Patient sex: F
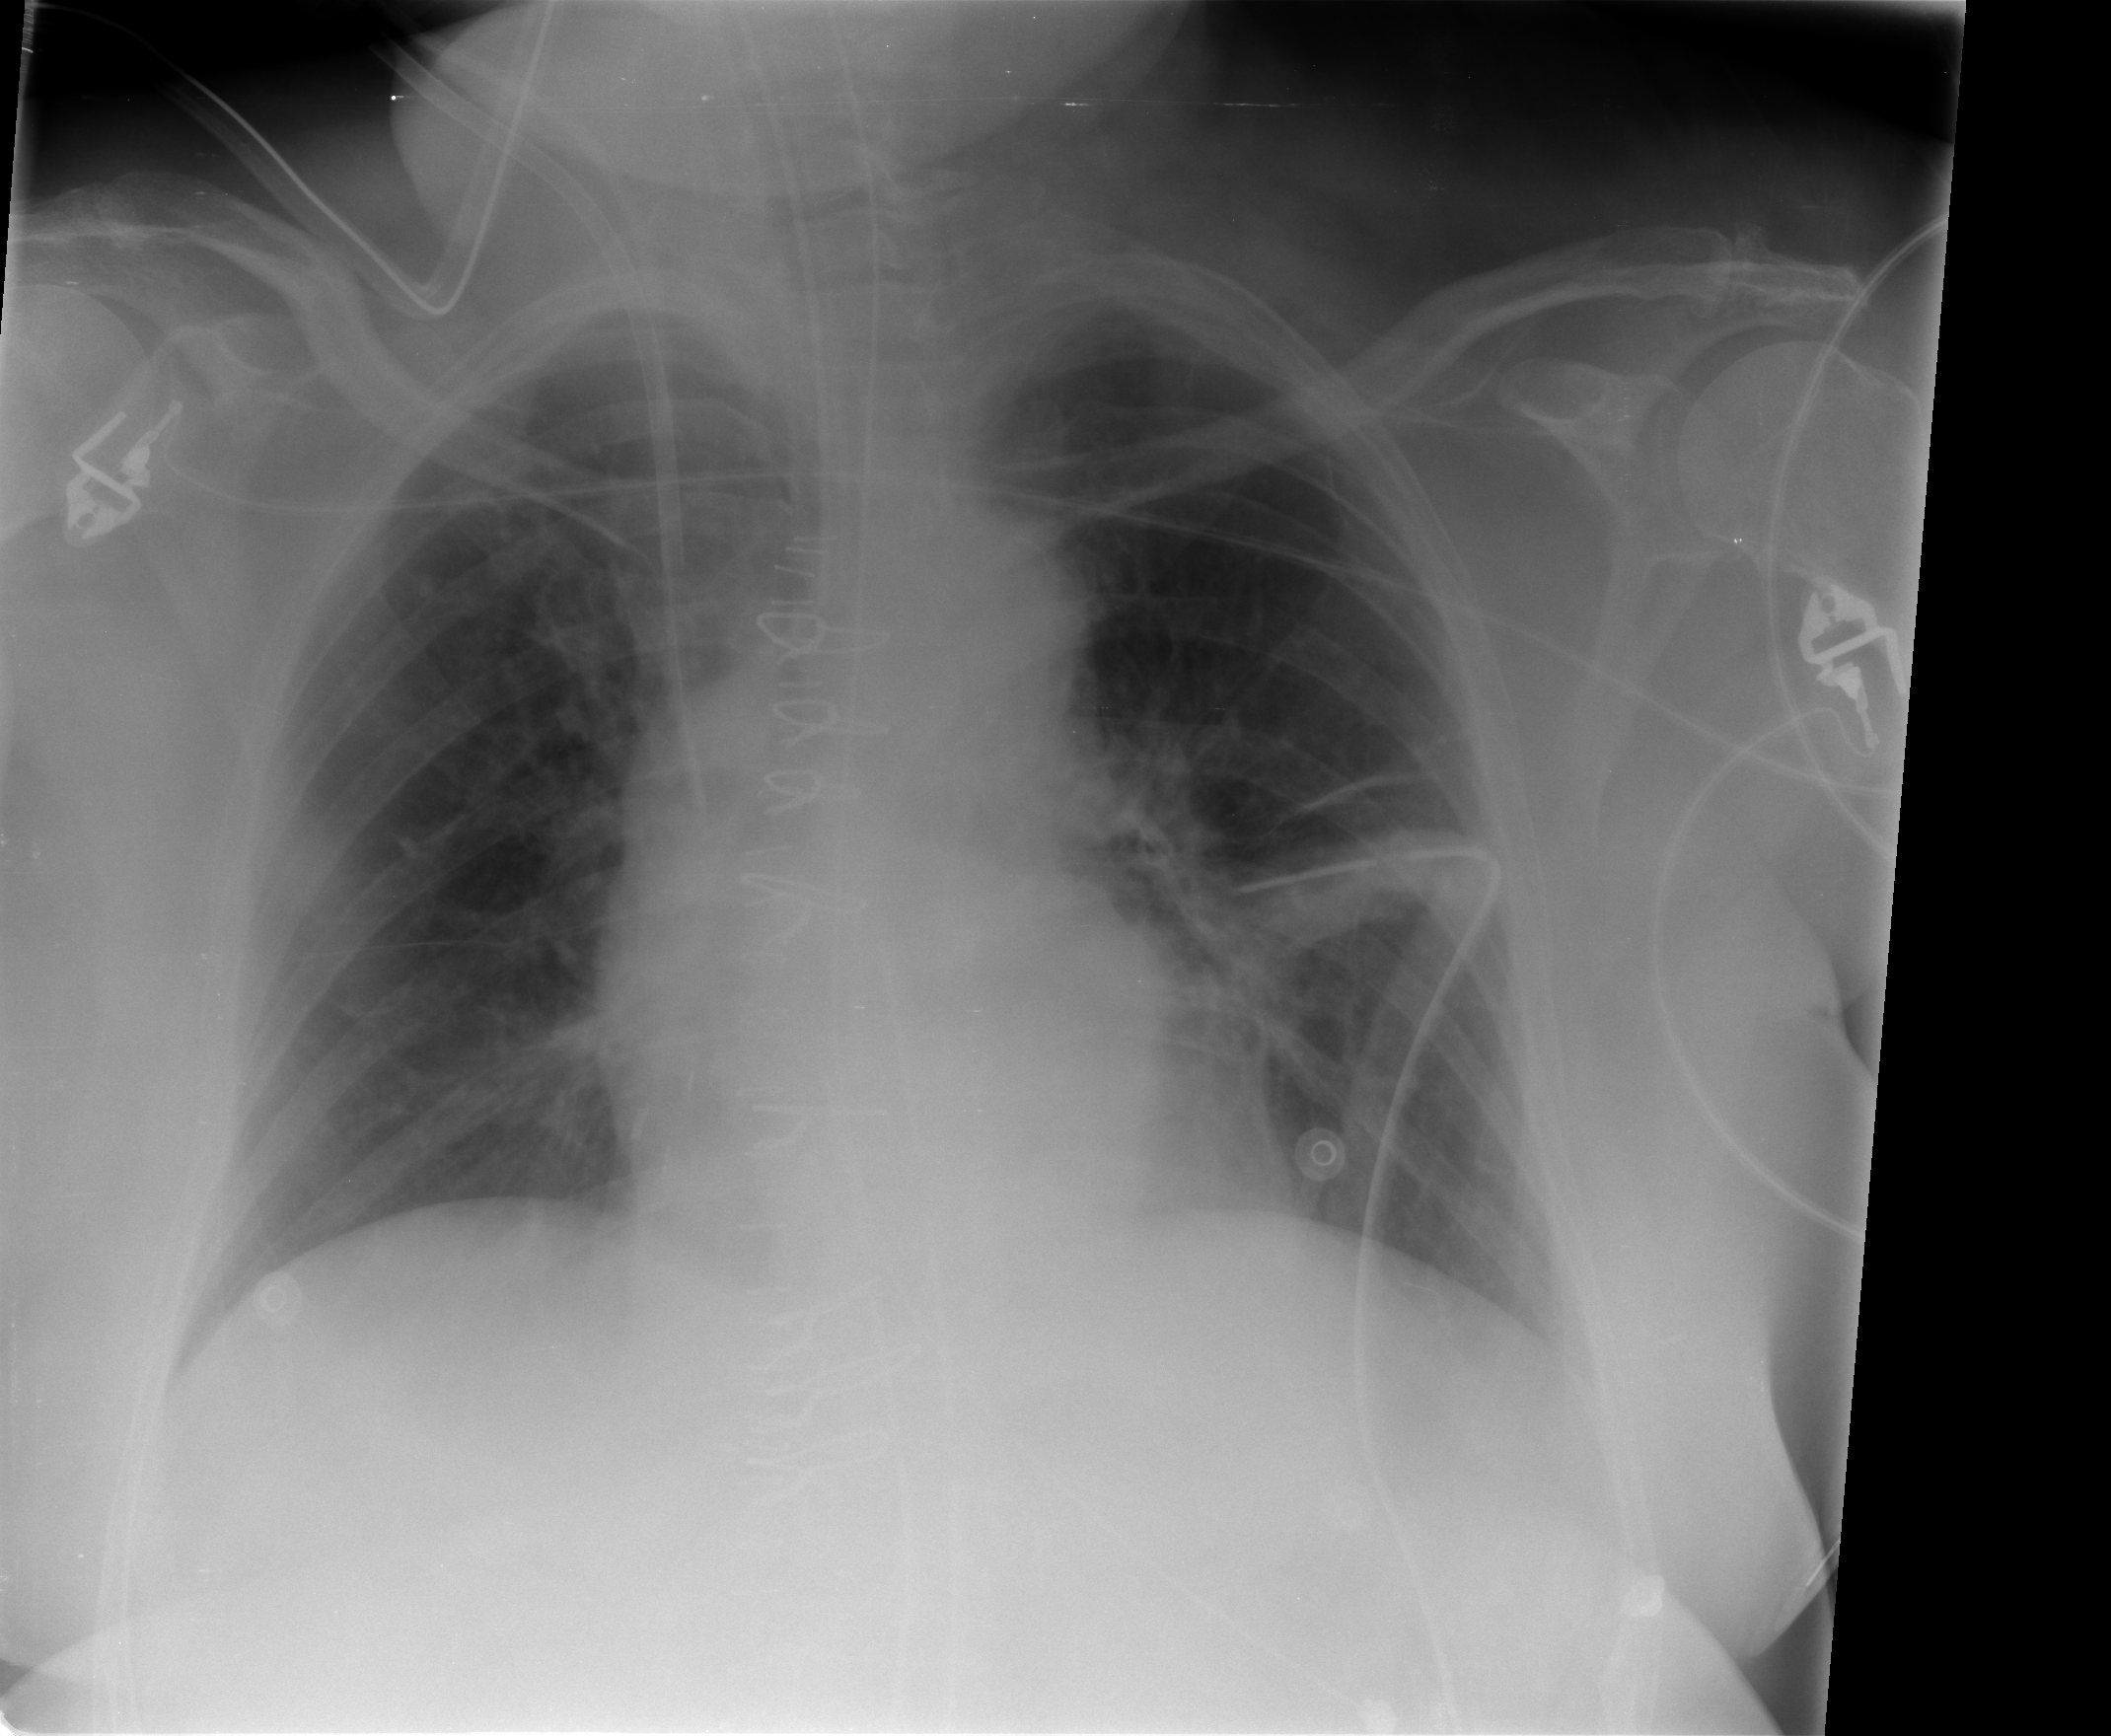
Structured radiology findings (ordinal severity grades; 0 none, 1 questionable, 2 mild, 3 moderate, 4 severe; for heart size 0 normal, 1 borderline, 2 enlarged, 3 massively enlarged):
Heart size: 0
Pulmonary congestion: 0
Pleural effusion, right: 0
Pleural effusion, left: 0
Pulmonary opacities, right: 0
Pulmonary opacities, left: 0
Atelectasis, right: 2
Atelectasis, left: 2